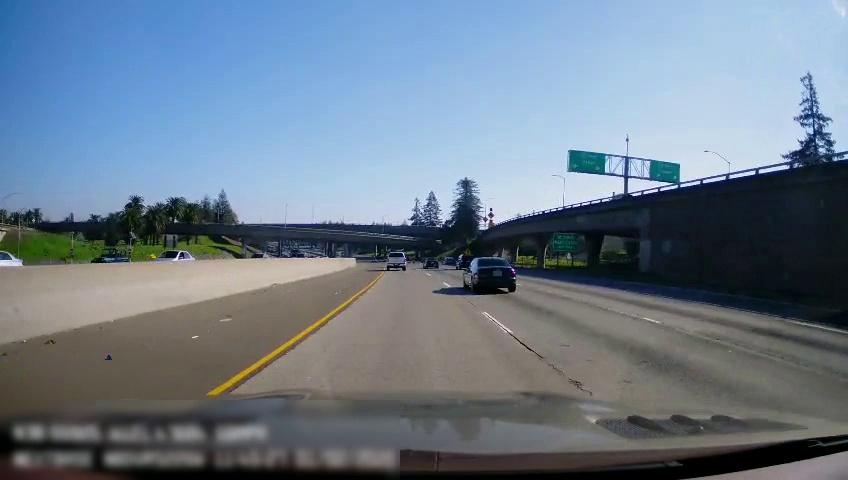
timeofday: Day
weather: Sunny
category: Drivable Space
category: Vehicles | Car
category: Vehicles | SUV
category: Vehicles | Car
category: Vehicles | Car
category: Drivable Space
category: Vehicles | Truck
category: Vehicles | SUV
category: Vehicles | Car
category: Vehicles | Car
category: Vehicles | Car
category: Lanes | Current Lane
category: Lanes | Current Lane
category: Lanes | Alternate Lane
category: Lanes | Alternate Lane
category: Traffic | Signs
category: Traffic | Signs
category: Traffic | Signs
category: Traffic | Signs